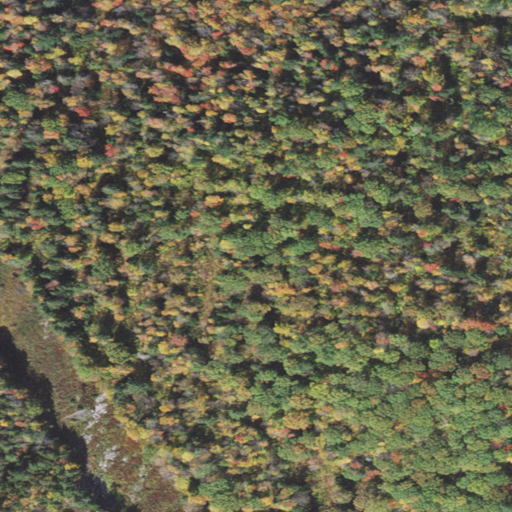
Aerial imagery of mountain in New Hampshire named Marvin Hill containing mixed forest, deciduous forest, shrub, evergreen forest, and pasture